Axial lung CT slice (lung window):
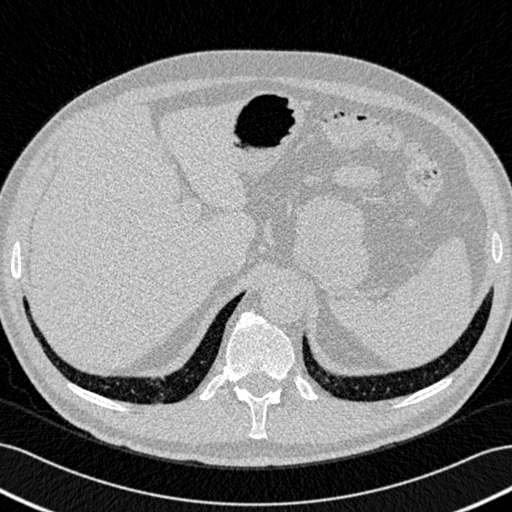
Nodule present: no